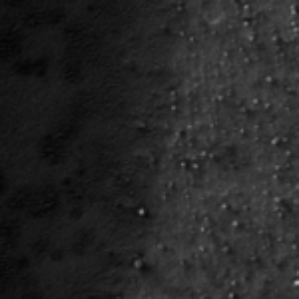
Label: frost